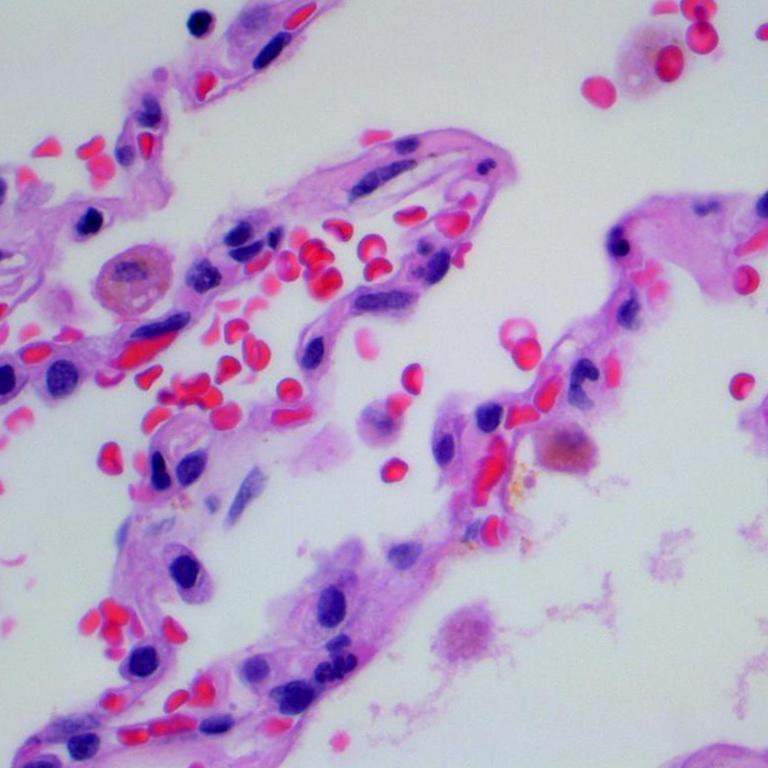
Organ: lung
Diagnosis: benign